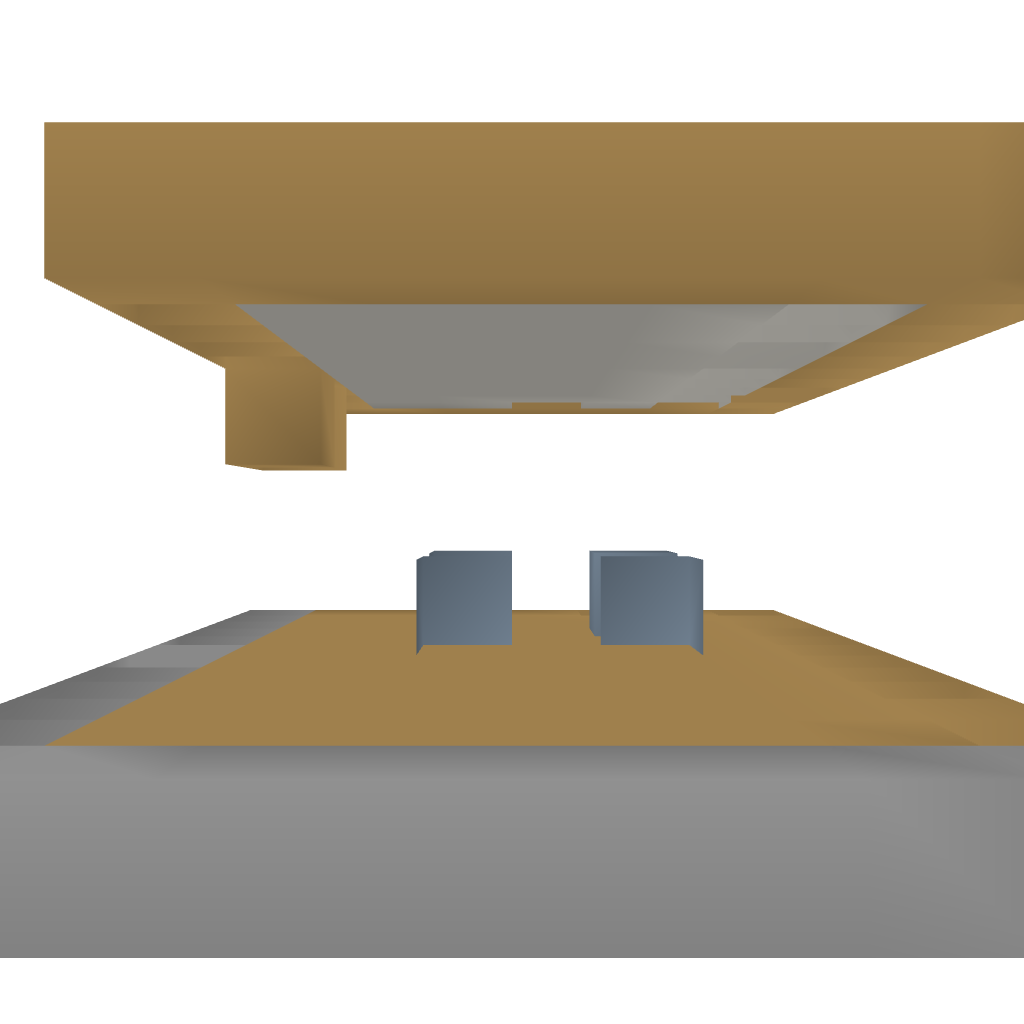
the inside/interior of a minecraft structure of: Schoolhouse